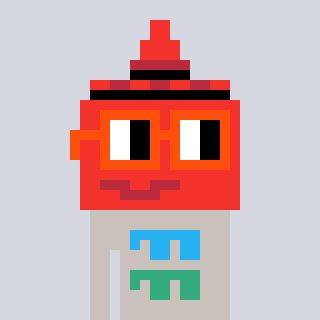
a pixel art character with square orange glasses, a ketchup-shaped head and a foggrey-colored body on a cool background